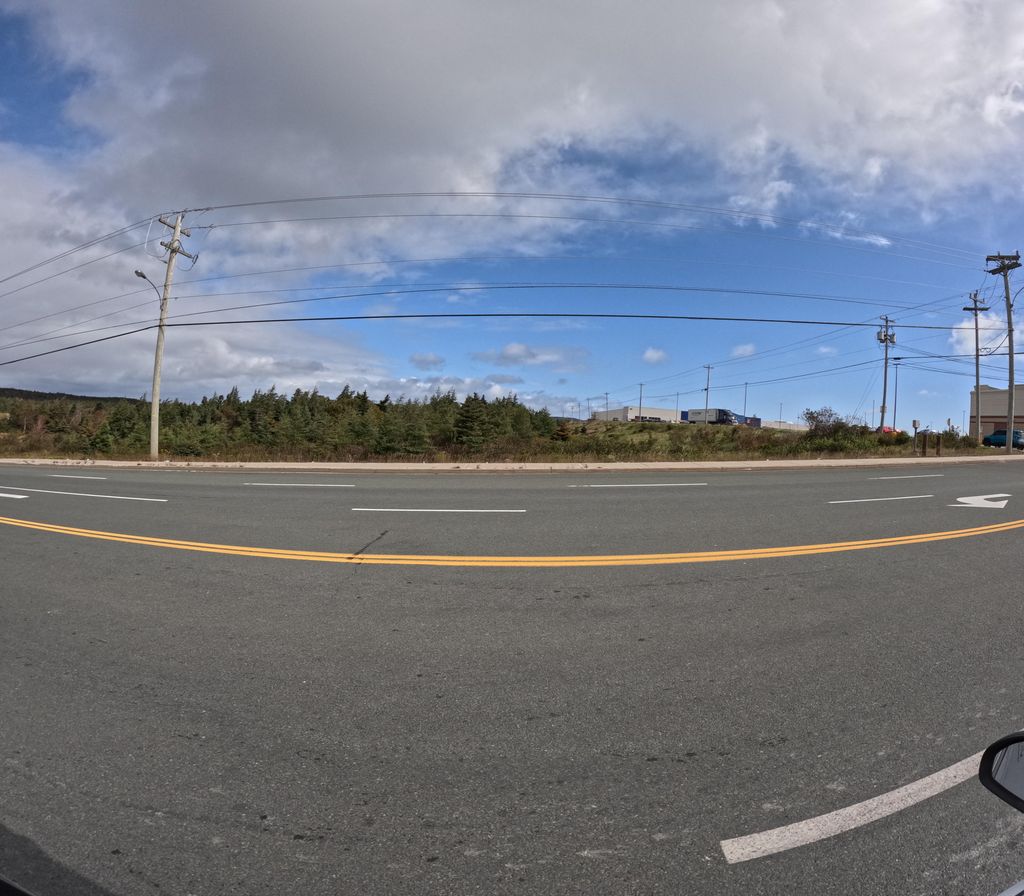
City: st_johns